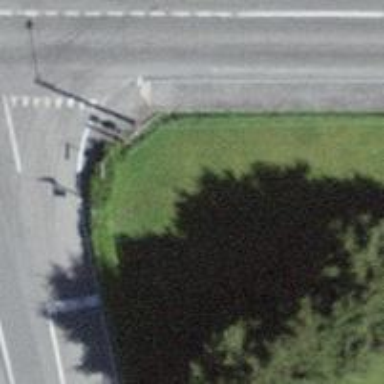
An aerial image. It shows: Guidepost supported by pole.